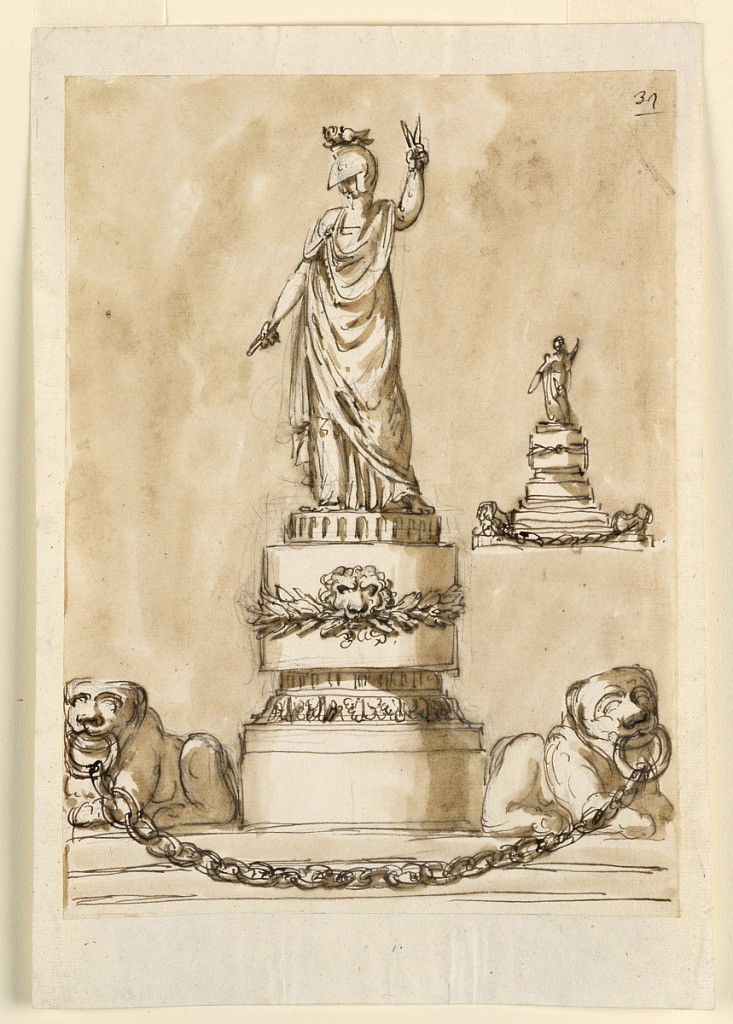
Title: Two Designs for the Elevation of a Monument
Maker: Giuseppe Barberi, Italian, 1746–1809
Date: ca. 1795
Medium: Pen and brown ink, brush and brown wash, graphite on lined off-white laid paper
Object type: Drawing
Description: Crouching lions similar to 1938-88-1274 not holding a chain with their mouths. The pedestal rises between their backs. A woman with a helmet stands on top, raising with her left hand something like a compass. The lowered right hand holds something indistinct. A similar elevation is shown at right in small scale. The design of the pedestal is changed, showing less ornamentation. Colored background.